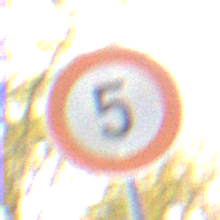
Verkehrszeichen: Geschwindigkeit5
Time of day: Midday
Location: Outdoor (Nature)
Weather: Overcast
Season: Autumn
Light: Natural